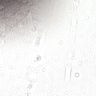
Metastatic tissue present: no